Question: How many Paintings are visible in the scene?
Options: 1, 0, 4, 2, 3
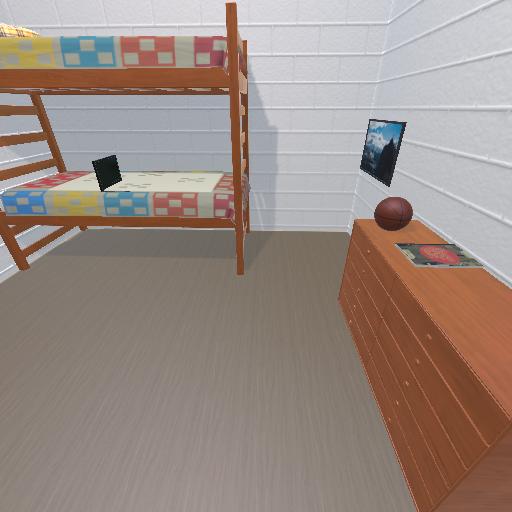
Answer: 1